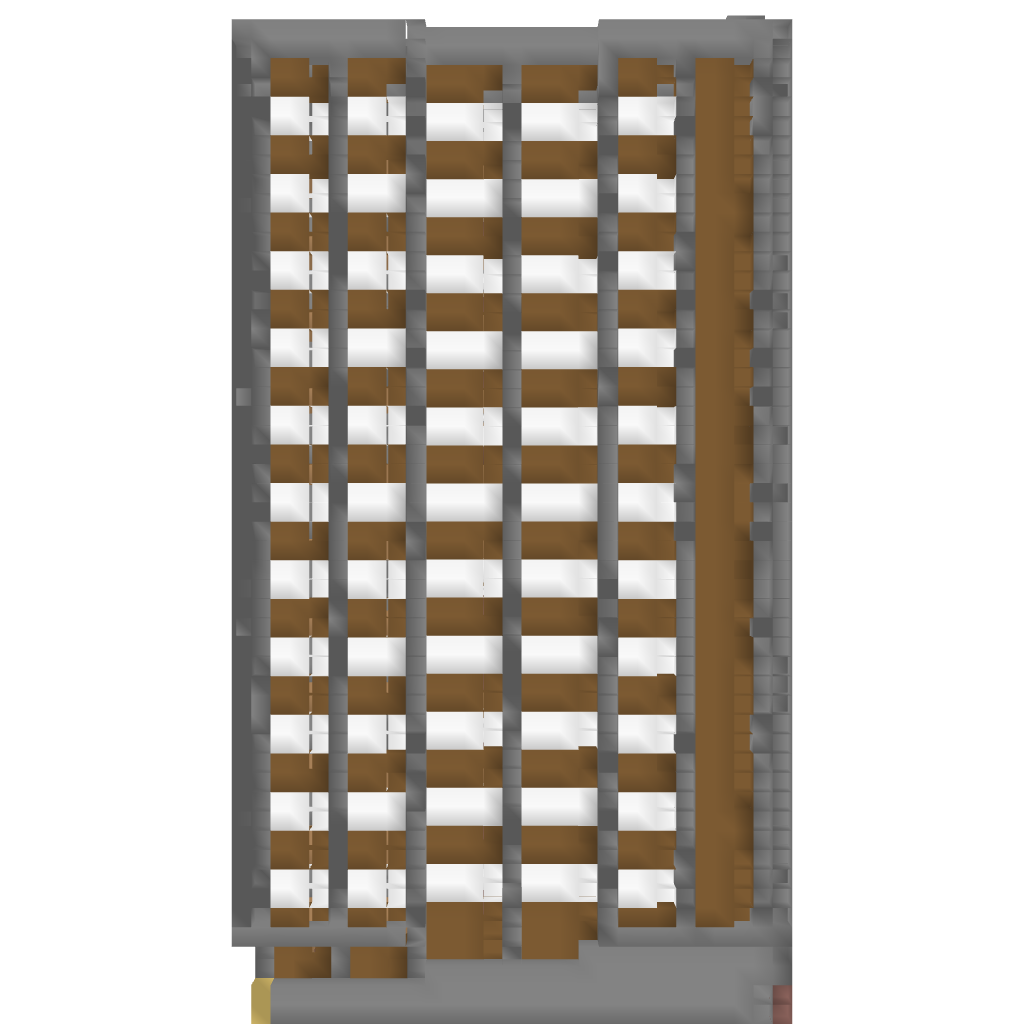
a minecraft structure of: BankHQ bad low quality